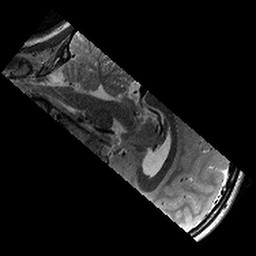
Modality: T2w
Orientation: sagittal
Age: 10
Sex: female
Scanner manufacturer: siemens
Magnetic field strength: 3 T
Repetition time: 9.23 s
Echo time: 0.067 s